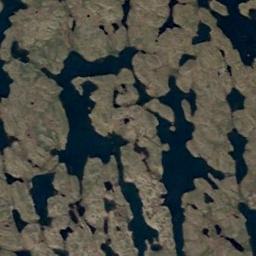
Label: wetland